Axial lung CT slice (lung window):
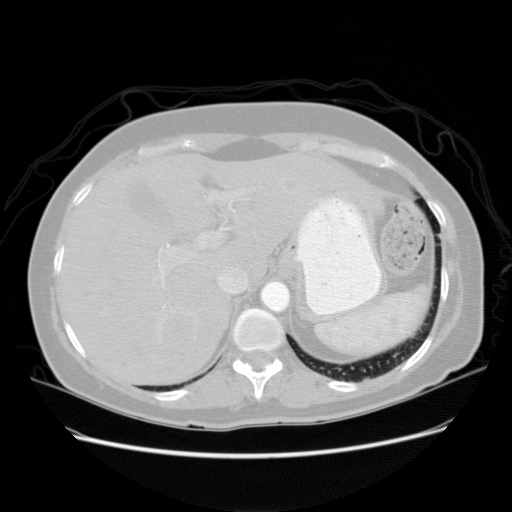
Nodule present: no